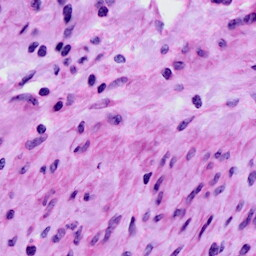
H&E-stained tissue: Cervix